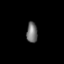
Tissue: lung
Cell type: Fibroblasts
Senescence score: 0.5565
Nuclear area (px): 220
Mean DAPI intensity: 114.259